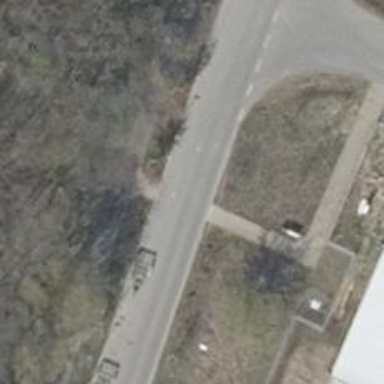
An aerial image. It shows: Unmarked crossing on the road.